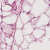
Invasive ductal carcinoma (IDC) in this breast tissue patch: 0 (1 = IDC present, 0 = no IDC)